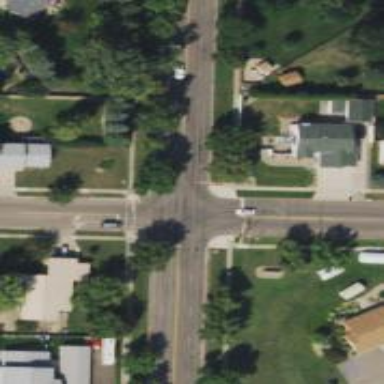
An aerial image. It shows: Crossing on the road.